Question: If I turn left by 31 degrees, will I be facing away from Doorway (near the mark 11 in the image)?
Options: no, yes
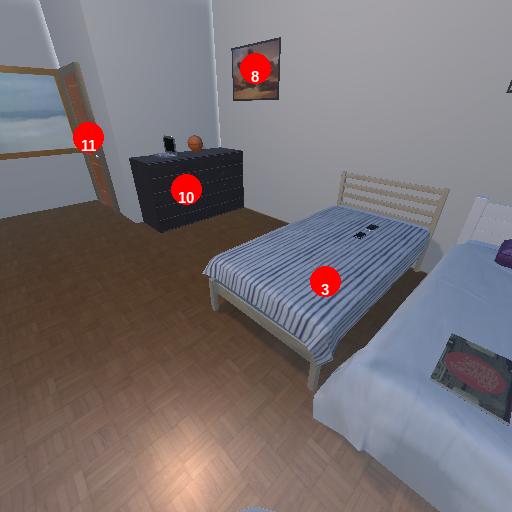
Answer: no